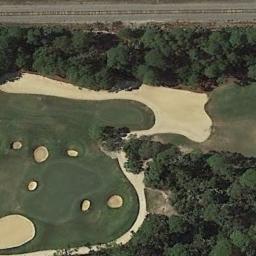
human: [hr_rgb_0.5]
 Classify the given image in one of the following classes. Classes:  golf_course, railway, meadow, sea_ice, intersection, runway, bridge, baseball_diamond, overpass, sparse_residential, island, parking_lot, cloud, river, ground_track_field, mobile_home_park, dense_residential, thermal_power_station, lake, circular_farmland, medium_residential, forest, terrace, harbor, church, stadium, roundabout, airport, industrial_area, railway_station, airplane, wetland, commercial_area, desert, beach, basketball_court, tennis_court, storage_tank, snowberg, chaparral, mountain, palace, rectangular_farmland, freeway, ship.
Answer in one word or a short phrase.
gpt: golf_course